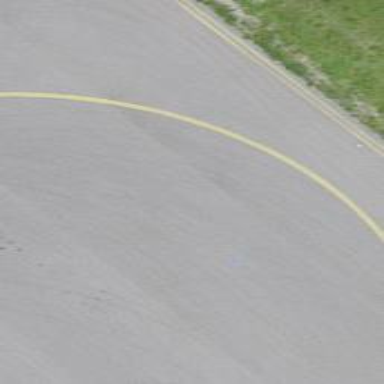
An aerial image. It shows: View of taxiway at the airport.